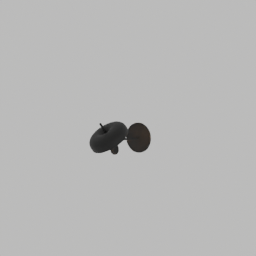
Label: lighting